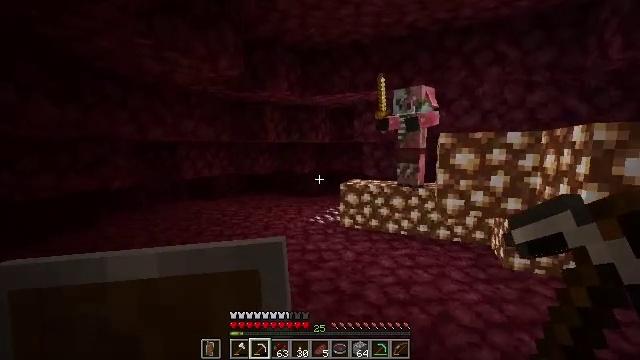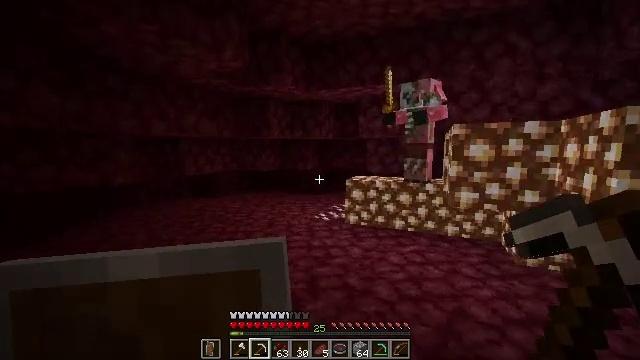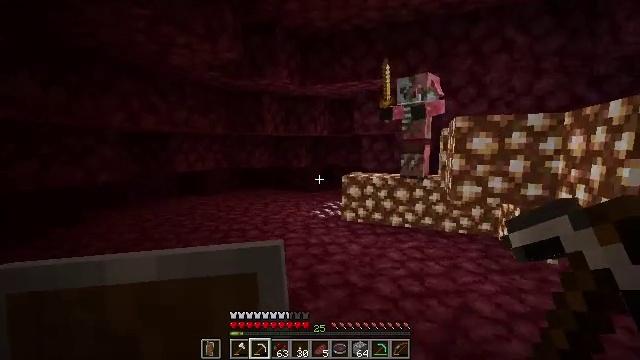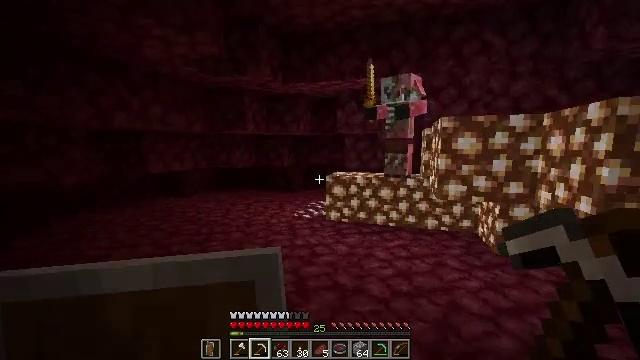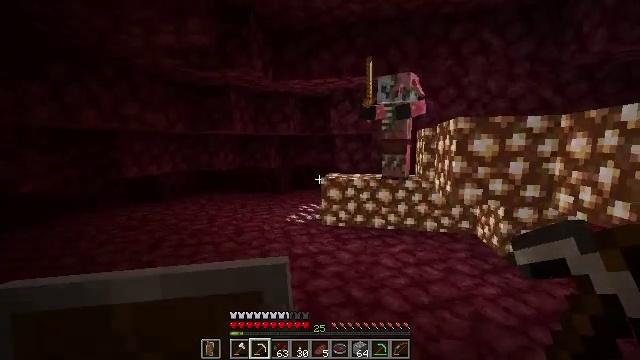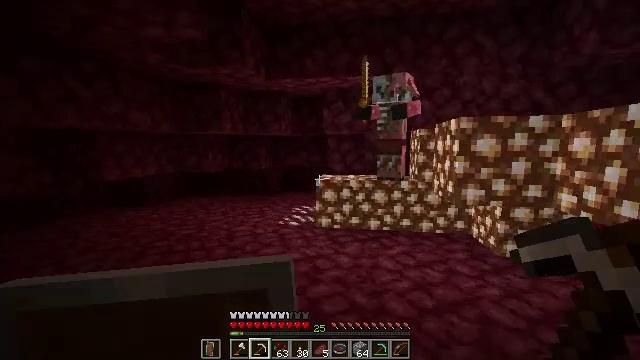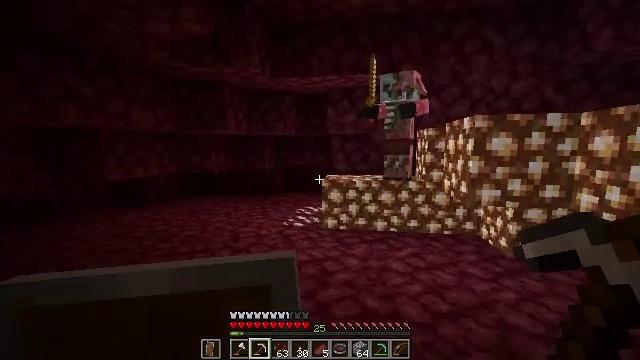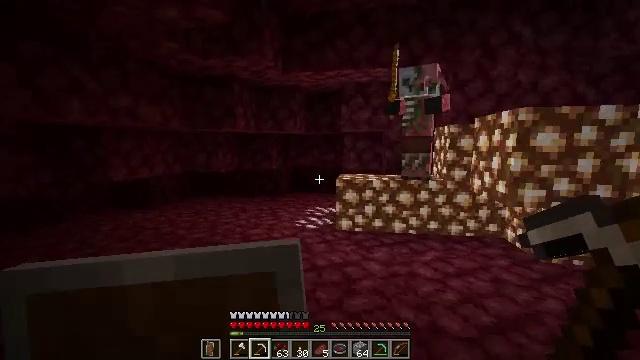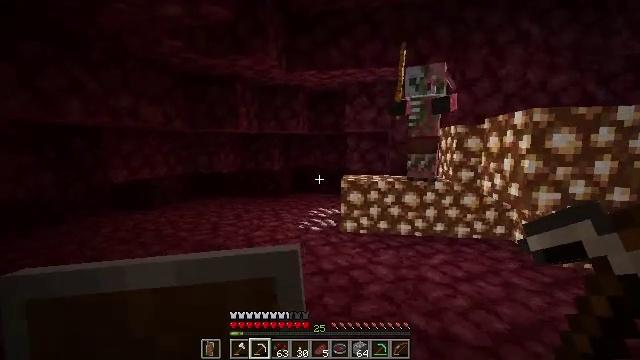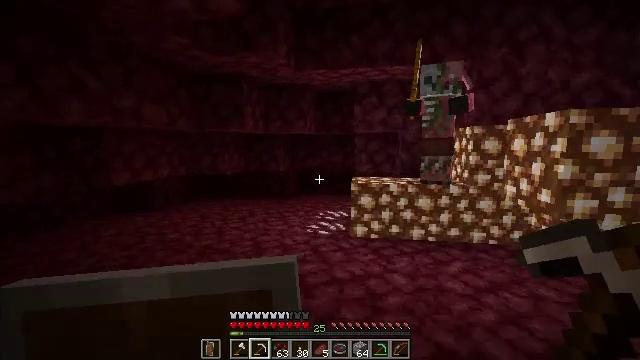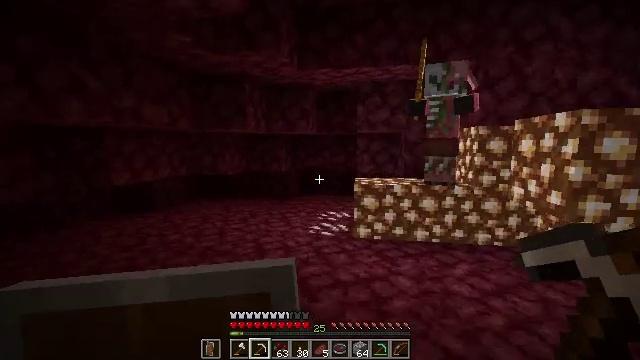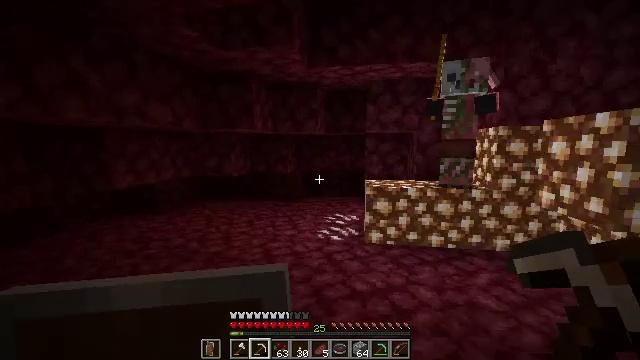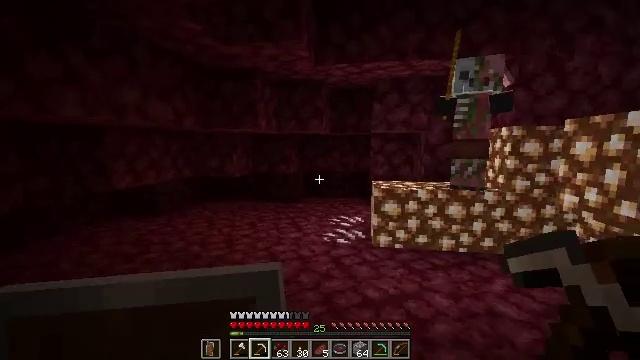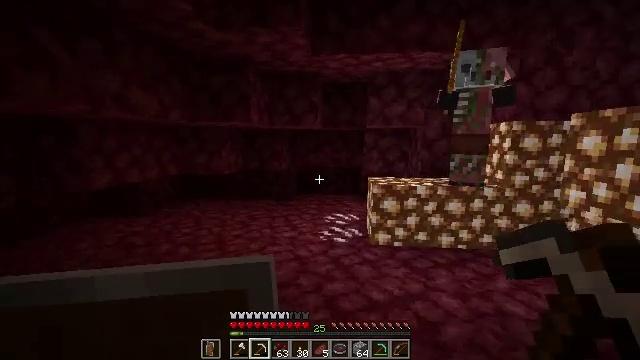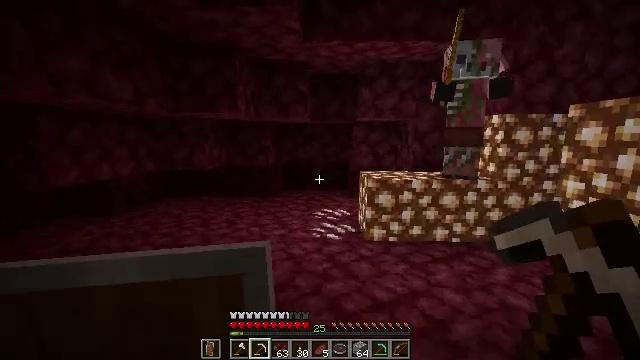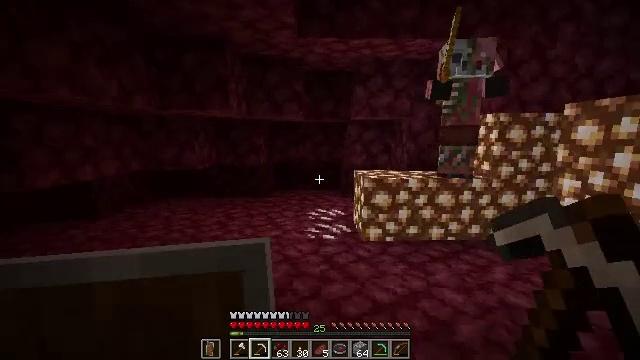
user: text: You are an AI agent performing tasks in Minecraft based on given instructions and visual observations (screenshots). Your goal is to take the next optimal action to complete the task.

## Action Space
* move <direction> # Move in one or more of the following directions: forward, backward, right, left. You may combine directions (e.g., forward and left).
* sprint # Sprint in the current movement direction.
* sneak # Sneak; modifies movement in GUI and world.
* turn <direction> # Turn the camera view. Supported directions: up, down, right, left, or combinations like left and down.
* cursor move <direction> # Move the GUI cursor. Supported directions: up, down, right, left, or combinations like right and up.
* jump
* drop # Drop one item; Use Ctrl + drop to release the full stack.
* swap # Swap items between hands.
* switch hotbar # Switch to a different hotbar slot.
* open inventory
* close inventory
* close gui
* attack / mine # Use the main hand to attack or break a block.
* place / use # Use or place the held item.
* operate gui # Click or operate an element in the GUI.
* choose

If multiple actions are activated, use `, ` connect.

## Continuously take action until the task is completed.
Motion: motion action
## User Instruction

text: Mine the glowstone in the Nether.
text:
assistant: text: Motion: move forward and move left
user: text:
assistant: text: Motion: move forward and move left, turn right
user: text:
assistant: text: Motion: move forward and move left, turn right
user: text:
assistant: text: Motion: move forward and move left, turn right
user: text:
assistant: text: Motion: move forward and move left, turn right
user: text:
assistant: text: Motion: move forward and move left
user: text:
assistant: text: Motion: move forward and move left
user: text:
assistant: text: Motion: move forward and move left
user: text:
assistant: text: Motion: move forward and move left
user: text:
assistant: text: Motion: move forward and move left
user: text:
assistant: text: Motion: move forward and move left
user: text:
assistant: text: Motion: move forward and move left
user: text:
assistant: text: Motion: move forward and move left, turn right
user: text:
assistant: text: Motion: move forward and move left, turn right and down
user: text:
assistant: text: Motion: move forward and move left, turn right
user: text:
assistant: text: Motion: move forward and move left, turn right
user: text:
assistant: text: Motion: move left, turn right
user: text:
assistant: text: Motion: move left, turn right
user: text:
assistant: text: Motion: move left, turn right and up
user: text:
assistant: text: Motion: move left, turn right and up
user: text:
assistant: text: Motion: move left, turn right
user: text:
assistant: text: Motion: move left, turn right
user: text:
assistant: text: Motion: move left, turn right
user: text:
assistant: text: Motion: move left
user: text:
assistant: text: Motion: no_op
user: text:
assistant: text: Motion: no_op
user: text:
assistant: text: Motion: no_op
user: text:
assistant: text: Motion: no_op
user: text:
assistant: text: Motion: no_op
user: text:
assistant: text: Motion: turn left and up